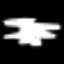
Label: chair